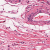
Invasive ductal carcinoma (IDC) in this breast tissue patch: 0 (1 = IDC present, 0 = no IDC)